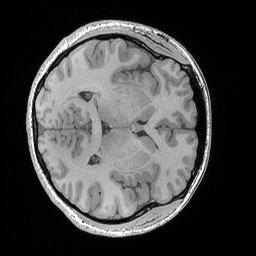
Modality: T1w
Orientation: axial
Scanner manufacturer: siemens
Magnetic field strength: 3 T
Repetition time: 0.02 s
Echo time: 0.00492 s